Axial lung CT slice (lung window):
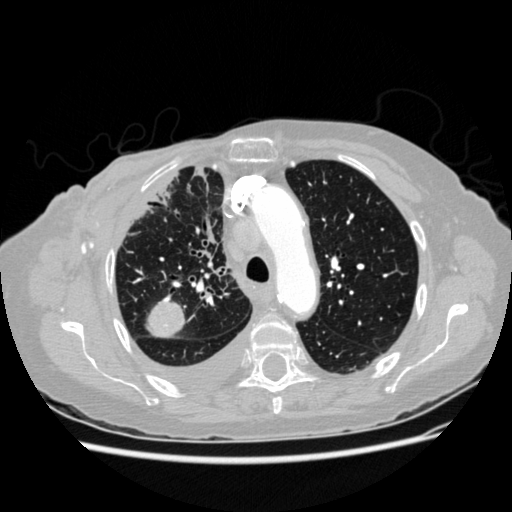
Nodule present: yes
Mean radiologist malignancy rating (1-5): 4